Field crop: maize
Growth stage: 2
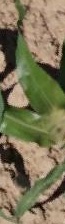
Species: maize